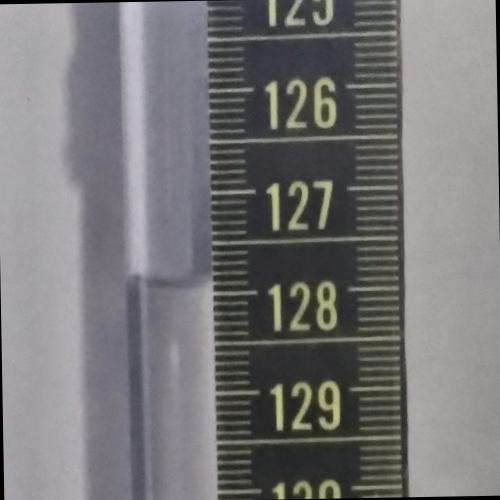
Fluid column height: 127.9 cm